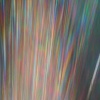
Label: sunburn